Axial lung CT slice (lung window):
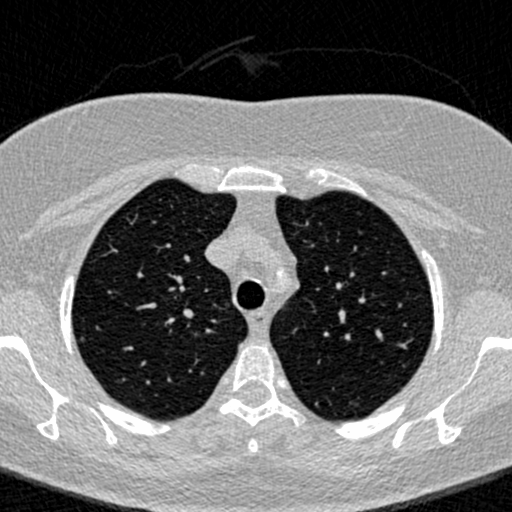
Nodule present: no